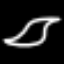
Label: leaf